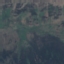
Label: HerbaceousVegetation